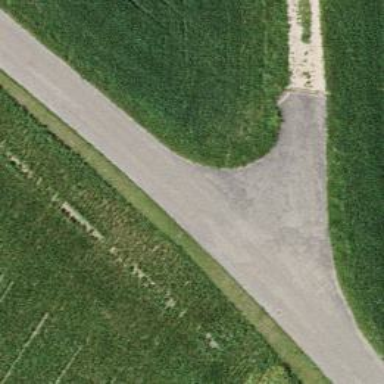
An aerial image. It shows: Unclassified paved road.